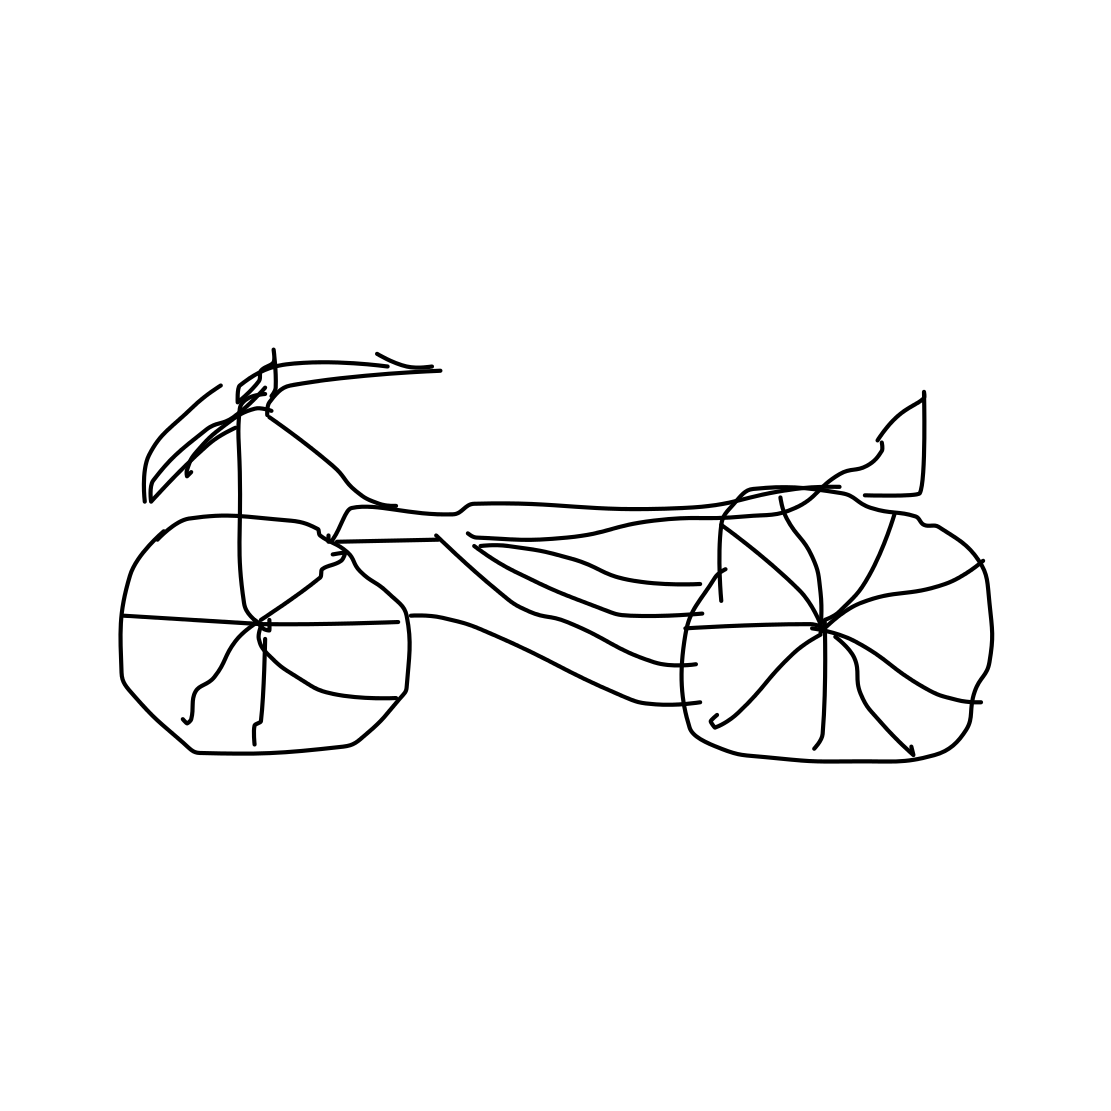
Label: motorbike